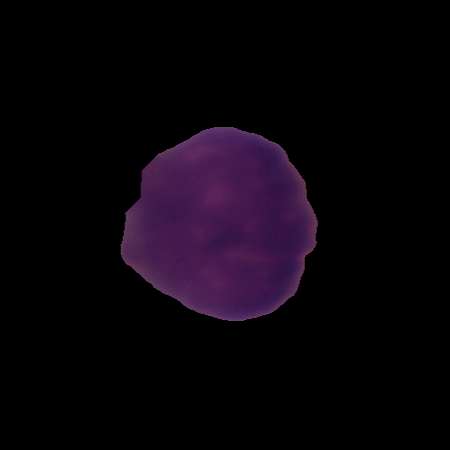
Label: healthy